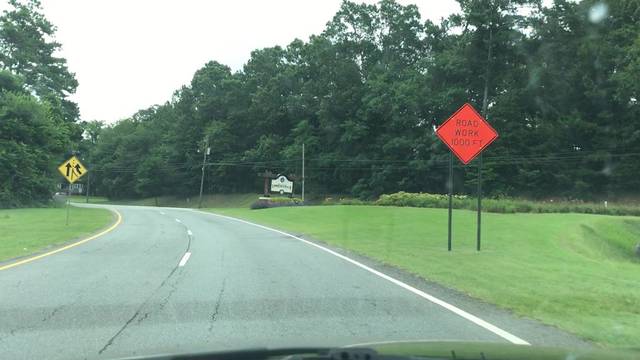
Region: United States
Coordinates: 33.956, -83.994